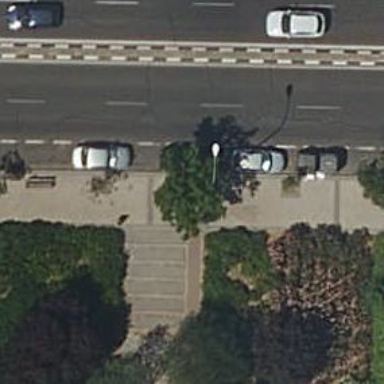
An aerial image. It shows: Set of steps made of paving stones.